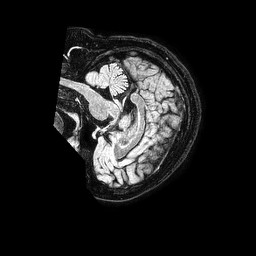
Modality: FLAIR
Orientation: sagittal
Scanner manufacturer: philips
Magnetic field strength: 1.5 T
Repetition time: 4.8 s
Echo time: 0.3 s